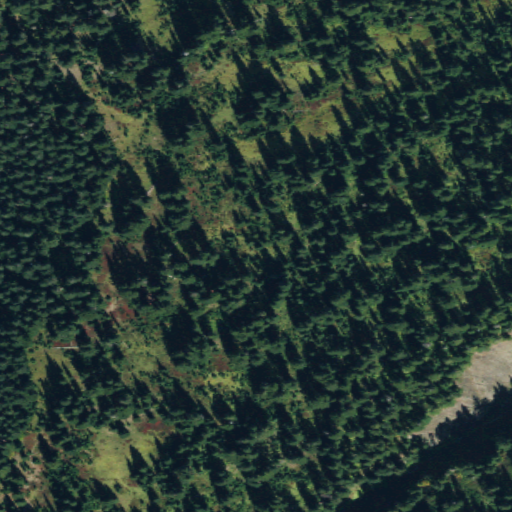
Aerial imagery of plain(s) in Washington named Burton Meadows containing evergreen forest and shrub